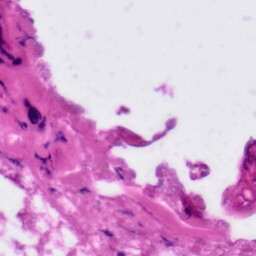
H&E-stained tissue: Tonsil